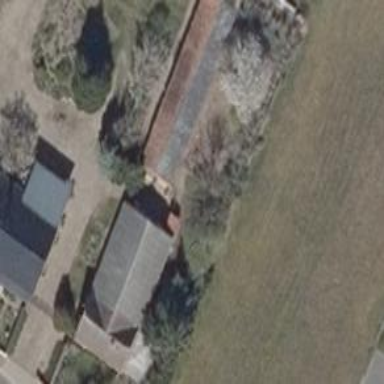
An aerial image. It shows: Garage building.